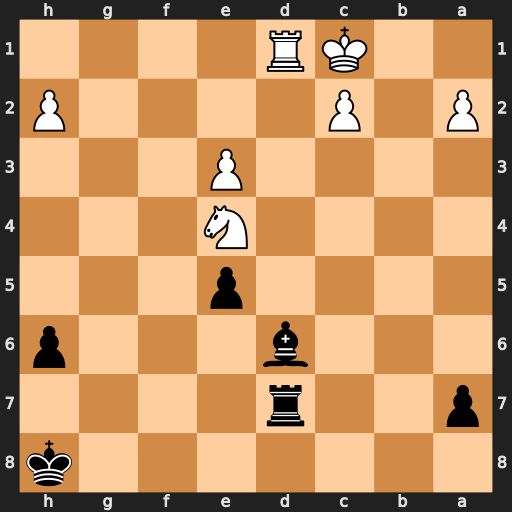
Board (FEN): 7k/p2r4/3b3p/4p3/4N3/4P3/P1P4P/2KR4
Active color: b
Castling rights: -
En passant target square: -
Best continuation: Ba3+ Kb1 Rxd1#